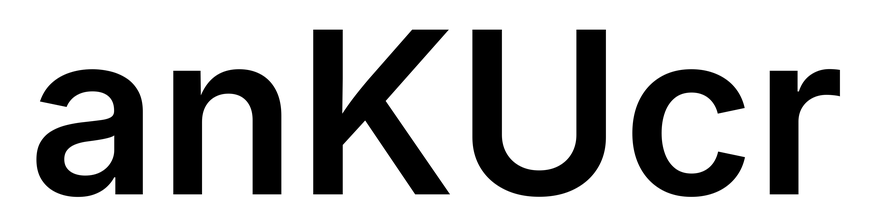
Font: Inter_SemiBold